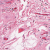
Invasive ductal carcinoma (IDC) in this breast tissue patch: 0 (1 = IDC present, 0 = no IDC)